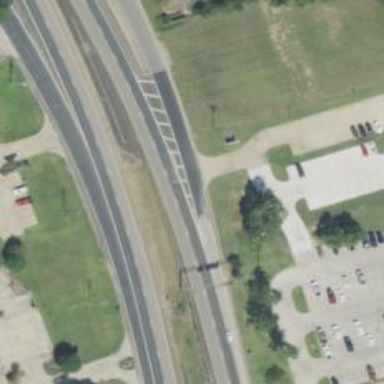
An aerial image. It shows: Trunk link highway.